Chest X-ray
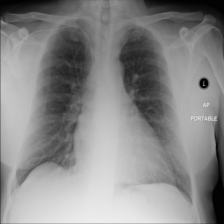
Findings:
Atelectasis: negative
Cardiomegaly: negative
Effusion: negative
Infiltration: negative
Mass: negative
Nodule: negative
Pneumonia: negative
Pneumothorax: negative
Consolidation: negative
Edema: negative
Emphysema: negative
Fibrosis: negative
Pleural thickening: negative
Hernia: negative